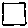
Label: square